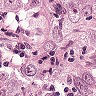
Metastatic tissue present: yes